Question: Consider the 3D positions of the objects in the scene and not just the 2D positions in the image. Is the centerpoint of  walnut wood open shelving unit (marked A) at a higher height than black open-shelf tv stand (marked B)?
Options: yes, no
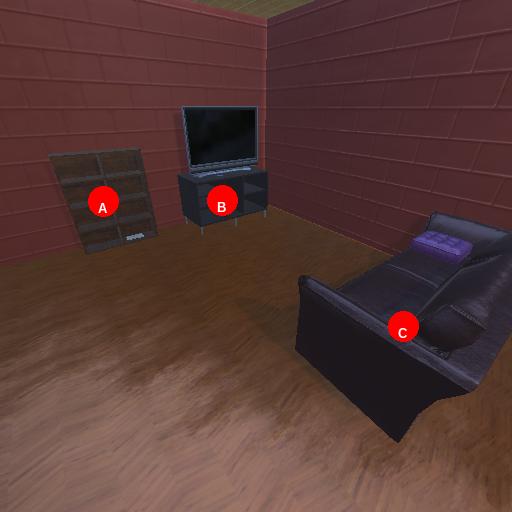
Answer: yes